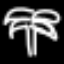
Label: palm tree